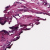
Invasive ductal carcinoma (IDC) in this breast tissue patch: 1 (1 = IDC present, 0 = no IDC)